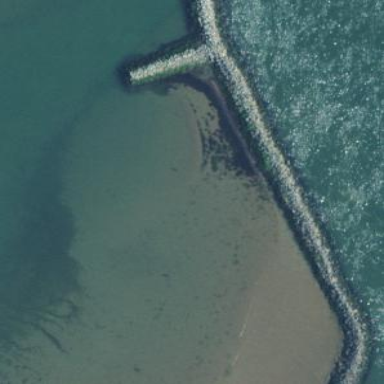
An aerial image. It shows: Breakwater structure.